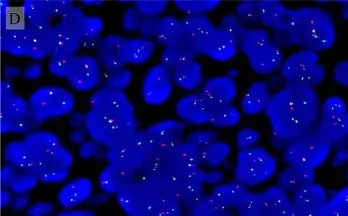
Pathological features of the penile lesion. FISH molecular analysis demonstrated the EWS gene translocation (D).
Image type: pathology (fish)